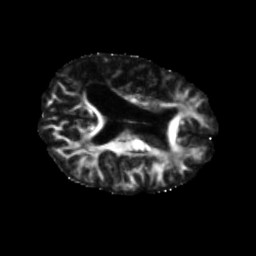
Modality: FA
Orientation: axial
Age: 69
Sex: female
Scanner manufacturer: siemens
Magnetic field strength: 3 T
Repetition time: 5.47 s
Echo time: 0.0854 s